Question: I am using 'jasper report' to download some document in pdf format. I have several subreports and their content may vary according the data coming and hence height of each subreport changes on runtime.
I required to set a border on each subreport after lots of google I found backgroung band can draw the border. Border is shown but its height is not changing according the data coming from database.
Following is my background band:
'''
<background>
<band height="66" splitType="Stretch">
<frame>
<reportElement uuid="dedc4468-e4b5-4aec-8979-0c6b9a0c0ded" positionType="Float" stretchType="RelativeToTallestObject" x="0" y="0" width="515" height="66"/>
<box>
<topPen lineWidth="2.0" lineStyle="Solid"/>
<leftPen lineWidth="2.0" lineStyle="Solid"/>
<bottomPen lineWidth="2.0" lineStyle="Solid"/>
<rightPen lineWidth="2.0" lineStyle="Solid"/>
</box>
</frame>
</band>
</background>
'''

So my problem is how can I expand or resize the height of the background band?
I am using 'dynamic jasper' report because the positions of jasper subreport may vary.
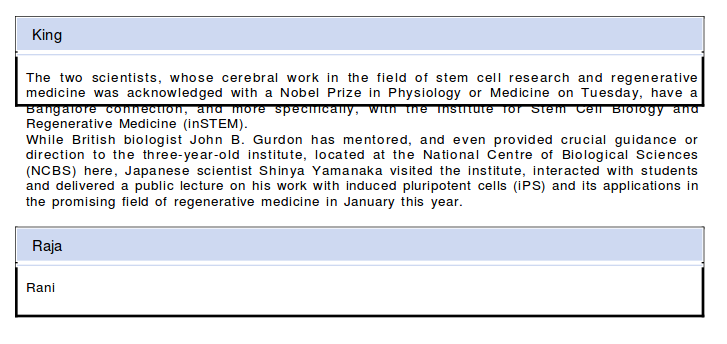
Answer: Instead of using the background band to do the border, you could take an alternative approach, using frames to add a border directly to the content bands.
See my answer to this question: <URL>